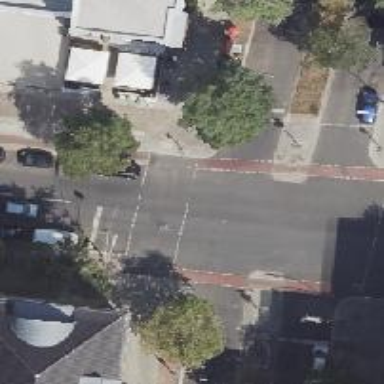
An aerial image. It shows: Crossing with traffic signals.